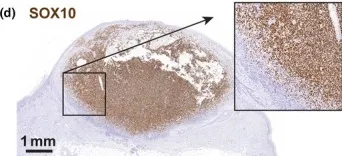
Histopathological analysis of the overt in-transit metastasis and micrometastasis using haematoxylin and eosin , anti-SOX10.
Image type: pathology (h&e)